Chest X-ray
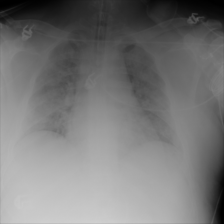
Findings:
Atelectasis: negative
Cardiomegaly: negative
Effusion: negative
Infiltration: negative
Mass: negative
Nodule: negative
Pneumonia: negative
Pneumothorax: negative
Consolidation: negative
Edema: negative
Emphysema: negative
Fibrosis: negative
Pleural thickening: negative
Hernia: negative